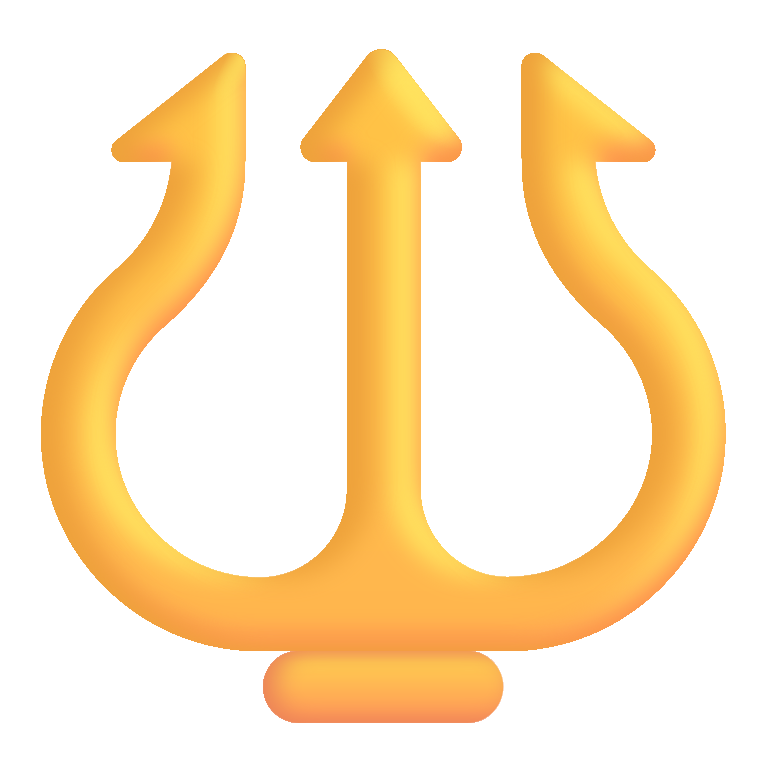
trident emblem color